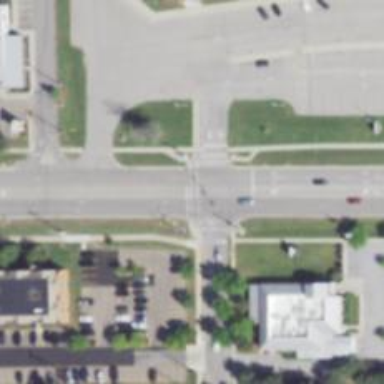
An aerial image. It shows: Crossing with marked lines on the road.